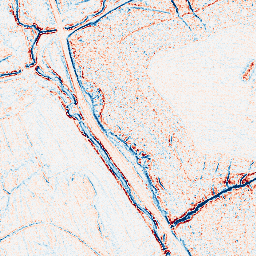
Category: edge_preserving
Decomposition family: bilateral
Decomposition parameters: d: 5
sigma_color: 150
sigma_space: 75
Upsampling method: sinc_blackman
Upsampling parameters: scale: 4
kernel_size: 8
Upsampling scale: 4